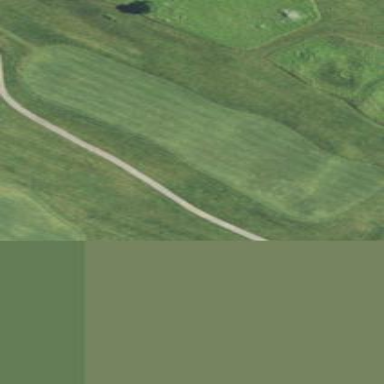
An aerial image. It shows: Grassy area designated as golf fairway.